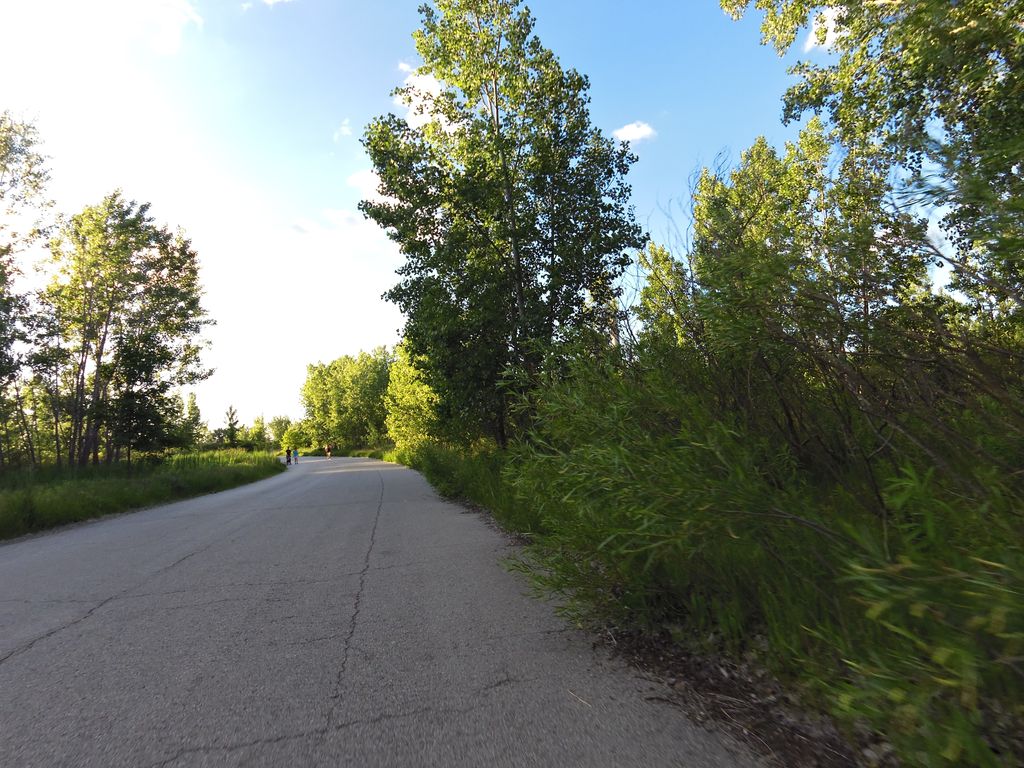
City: toronto